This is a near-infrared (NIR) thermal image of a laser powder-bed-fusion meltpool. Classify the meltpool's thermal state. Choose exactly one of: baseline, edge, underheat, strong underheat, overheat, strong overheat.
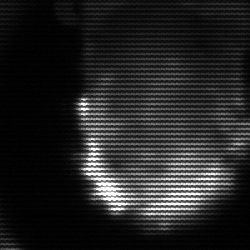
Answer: baseline